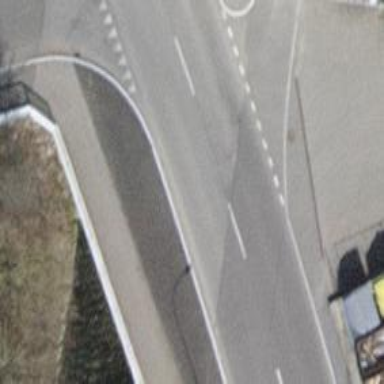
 featuring bridge. There are sidewalks on both sides."